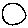
Label: circle